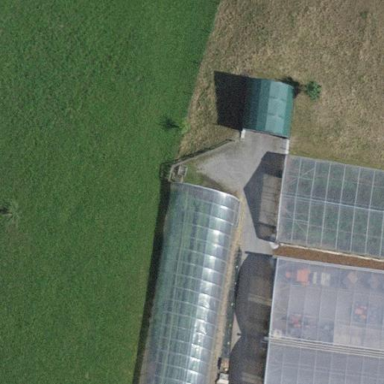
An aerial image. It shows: Greenhouse.